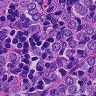
Metastatic tissue present: yes